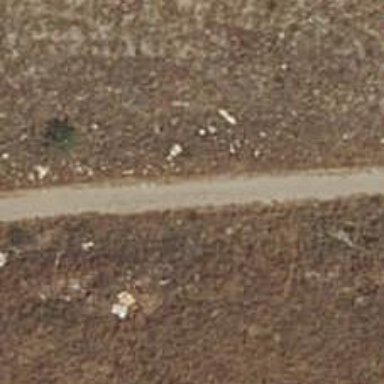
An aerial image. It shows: Dirt track road.